Sex: F
Age: 76
Scanner: Avanto
Primary tumour origin: Ca Renis
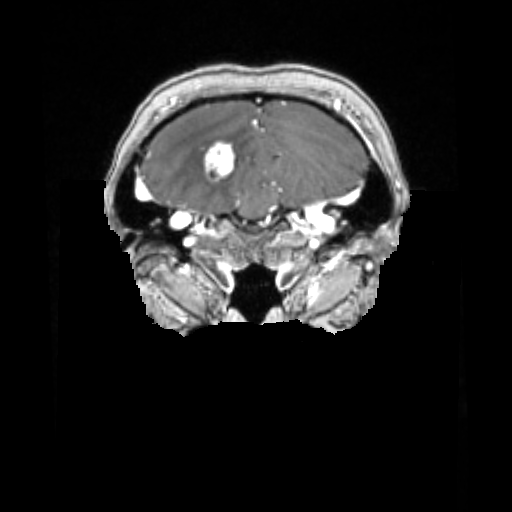
Segmented lesion volume (cc): 3.801
Number of lesion components: 1